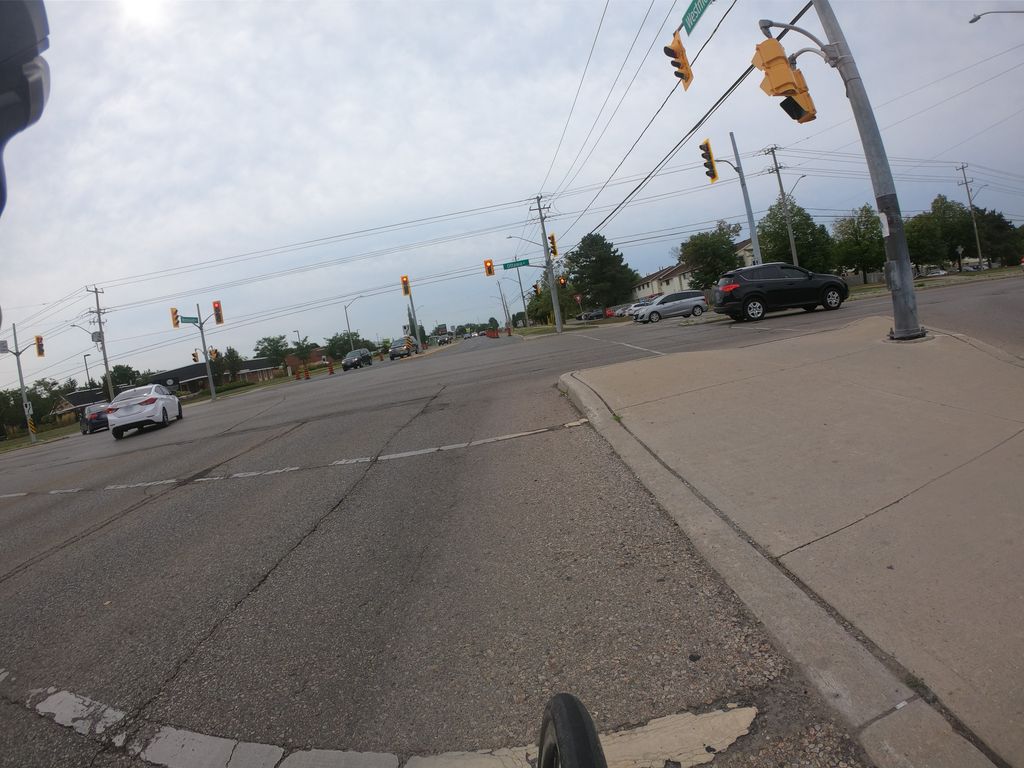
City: kitchener-waterloo